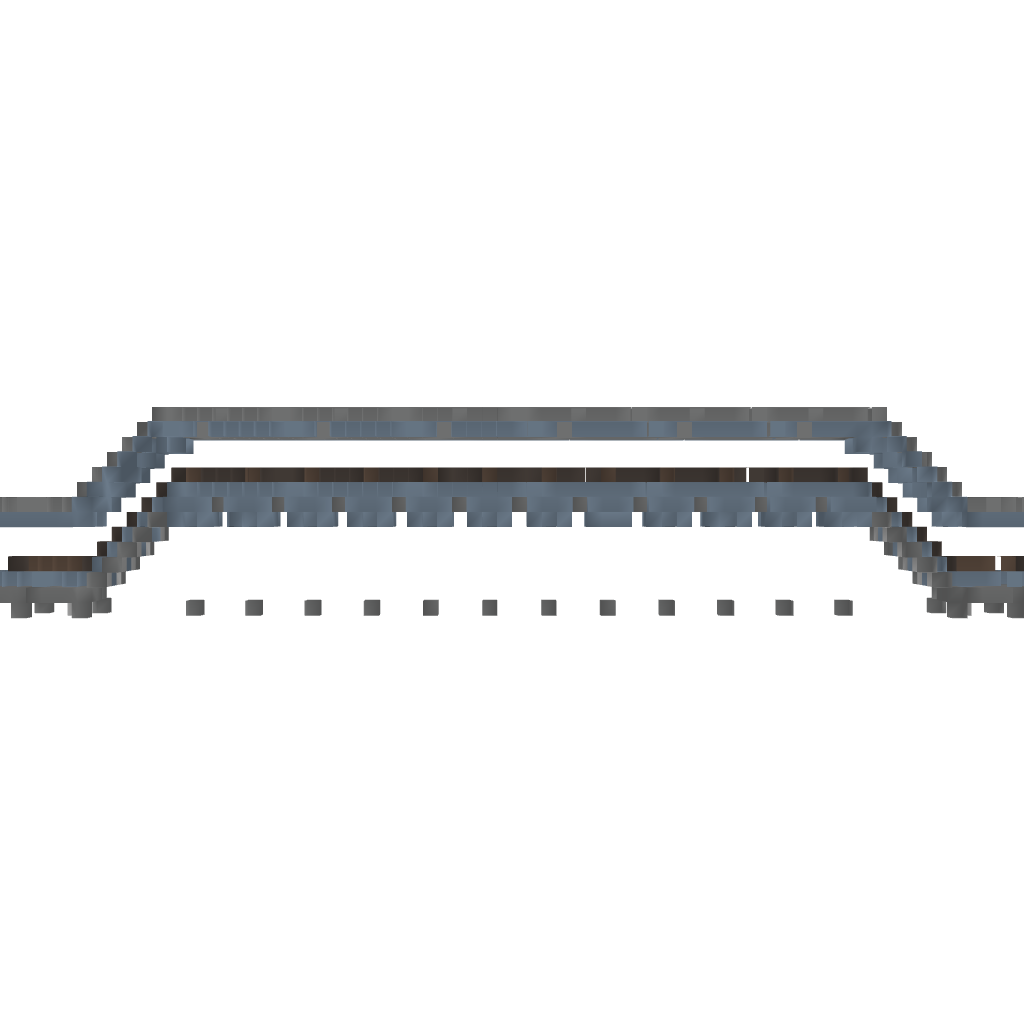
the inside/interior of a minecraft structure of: Advanced Minecart Bridge #1